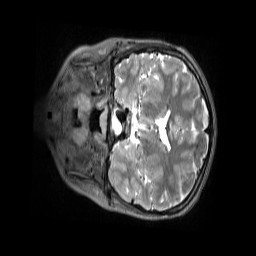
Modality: T2w
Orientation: coronal
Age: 11
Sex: male
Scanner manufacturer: siemens
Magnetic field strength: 3 T
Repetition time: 3.2 s
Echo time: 0.408 s